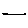
Label: line